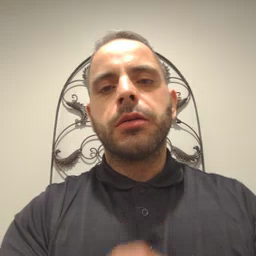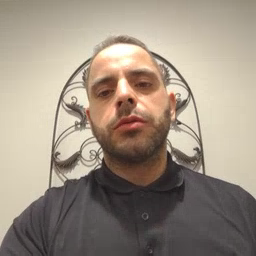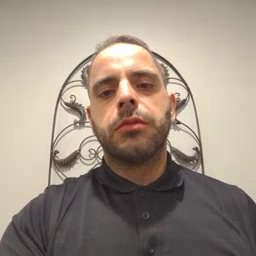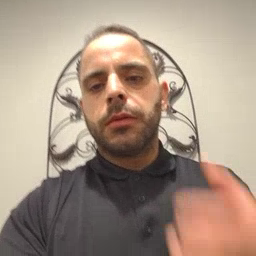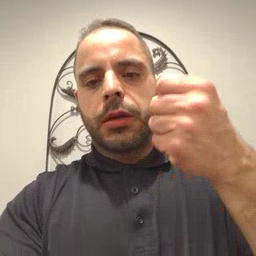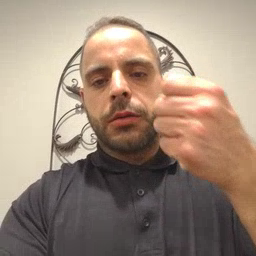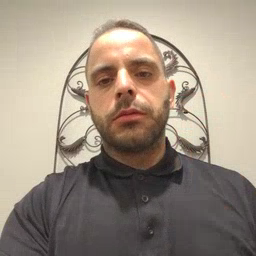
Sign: milk